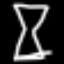
Label: hourglass